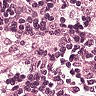
Metastatic tissue present: no